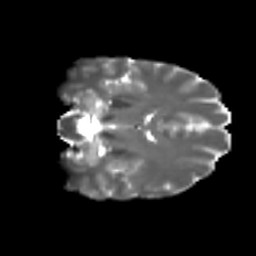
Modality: T2w
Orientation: coronal
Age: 29
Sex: female
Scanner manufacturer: ge
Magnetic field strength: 3 T
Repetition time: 7.8 s
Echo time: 0.0606 s